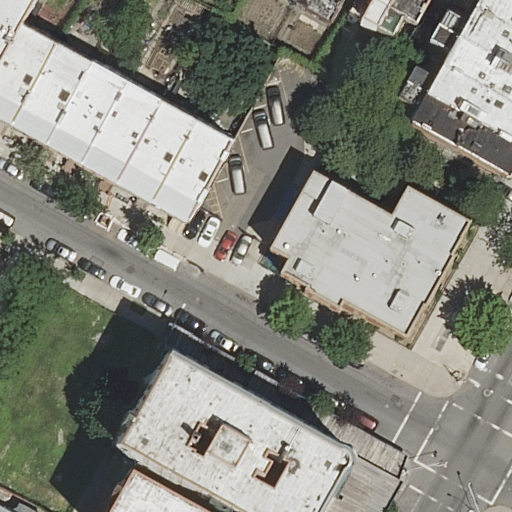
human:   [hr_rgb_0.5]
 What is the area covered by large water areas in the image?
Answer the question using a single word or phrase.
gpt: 0m2

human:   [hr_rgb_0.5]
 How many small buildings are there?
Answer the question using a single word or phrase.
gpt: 9

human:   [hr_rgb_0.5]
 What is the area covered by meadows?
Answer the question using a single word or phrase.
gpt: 0m2

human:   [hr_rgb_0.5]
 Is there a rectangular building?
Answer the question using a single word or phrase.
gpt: yes

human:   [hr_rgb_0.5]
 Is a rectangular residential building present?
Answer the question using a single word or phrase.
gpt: yes

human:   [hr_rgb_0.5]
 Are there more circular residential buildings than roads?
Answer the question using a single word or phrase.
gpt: no

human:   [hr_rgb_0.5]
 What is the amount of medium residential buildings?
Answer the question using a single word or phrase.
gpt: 9

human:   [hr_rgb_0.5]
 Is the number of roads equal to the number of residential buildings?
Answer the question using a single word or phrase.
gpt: no

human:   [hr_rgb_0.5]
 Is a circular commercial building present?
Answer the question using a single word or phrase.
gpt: no

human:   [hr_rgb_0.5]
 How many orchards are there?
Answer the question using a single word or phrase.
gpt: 0

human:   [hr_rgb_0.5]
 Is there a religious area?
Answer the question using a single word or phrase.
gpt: no

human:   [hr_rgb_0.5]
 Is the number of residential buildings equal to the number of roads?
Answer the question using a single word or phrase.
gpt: no

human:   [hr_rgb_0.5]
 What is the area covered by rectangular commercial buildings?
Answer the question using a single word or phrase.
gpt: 0m2

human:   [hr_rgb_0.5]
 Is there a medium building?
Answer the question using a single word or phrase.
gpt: yes

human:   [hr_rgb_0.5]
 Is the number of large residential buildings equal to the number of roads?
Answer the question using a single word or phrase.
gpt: no

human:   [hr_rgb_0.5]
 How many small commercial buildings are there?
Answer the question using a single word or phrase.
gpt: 0

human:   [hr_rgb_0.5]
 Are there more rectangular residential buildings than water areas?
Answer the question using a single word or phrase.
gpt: yes

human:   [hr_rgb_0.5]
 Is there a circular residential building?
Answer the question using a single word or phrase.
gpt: no

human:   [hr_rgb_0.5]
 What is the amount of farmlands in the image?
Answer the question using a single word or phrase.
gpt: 0

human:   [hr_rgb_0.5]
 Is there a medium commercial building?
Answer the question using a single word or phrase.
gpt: no

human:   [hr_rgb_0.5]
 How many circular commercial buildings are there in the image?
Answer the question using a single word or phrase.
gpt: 0

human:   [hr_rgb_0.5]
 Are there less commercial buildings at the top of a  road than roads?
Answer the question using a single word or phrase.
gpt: yes

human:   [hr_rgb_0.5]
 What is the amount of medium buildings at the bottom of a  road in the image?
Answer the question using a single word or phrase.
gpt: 0

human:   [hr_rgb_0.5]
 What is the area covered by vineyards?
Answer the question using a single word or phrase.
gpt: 0m2

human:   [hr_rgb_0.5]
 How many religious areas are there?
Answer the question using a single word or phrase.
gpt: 0

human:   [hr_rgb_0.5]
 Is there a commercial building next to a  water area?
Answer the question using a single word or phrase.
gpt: no

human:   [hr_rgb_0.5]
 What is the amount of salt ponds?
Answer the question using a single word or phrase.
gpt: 0

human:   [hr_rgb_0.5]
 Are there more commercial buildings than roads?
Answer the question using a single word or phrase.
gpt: no

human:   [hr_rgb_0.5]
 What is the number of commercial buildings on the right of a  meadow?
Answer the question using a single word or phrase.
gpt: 0

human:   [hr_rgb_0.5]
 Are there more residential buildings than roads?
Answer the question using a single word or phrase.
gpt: yes

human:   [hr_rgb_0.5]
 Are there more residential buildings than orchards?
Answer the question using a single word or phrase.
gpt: yes

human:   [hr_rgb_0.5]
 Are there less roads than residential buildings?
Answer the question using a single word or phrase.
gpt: yes

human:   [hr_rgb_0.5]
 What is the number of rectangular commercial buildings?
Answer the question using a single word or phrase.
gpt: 0

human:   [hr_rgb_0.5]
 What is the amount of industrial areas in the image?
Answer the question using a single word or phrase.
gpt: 0

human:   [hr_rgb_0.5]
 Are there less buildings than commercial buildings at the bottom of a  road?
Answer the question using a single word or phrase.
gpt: no

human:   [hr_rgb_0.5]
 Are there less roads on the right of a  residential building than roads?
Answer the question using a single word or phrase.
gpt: yes